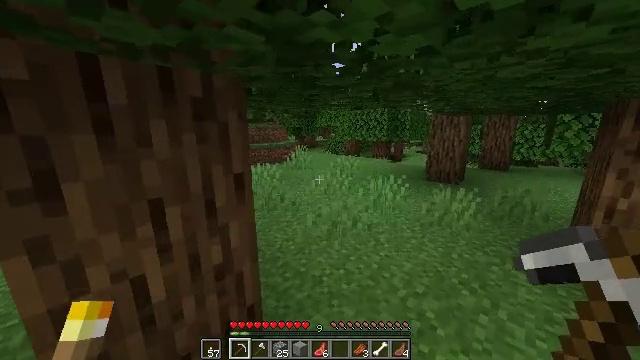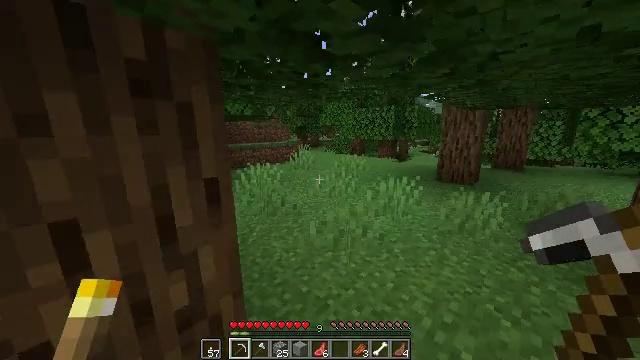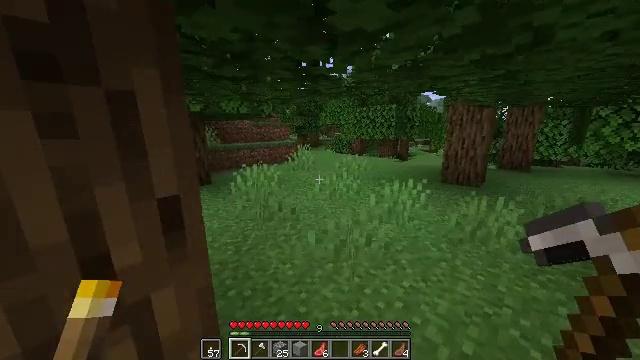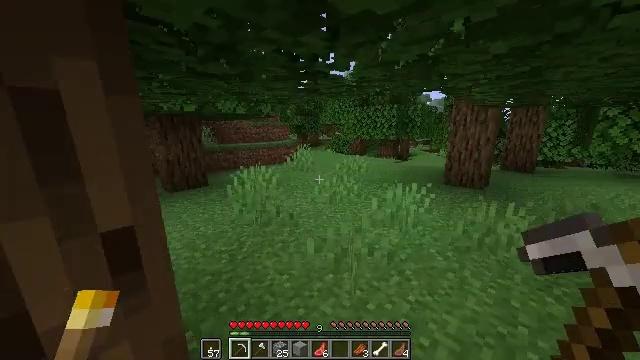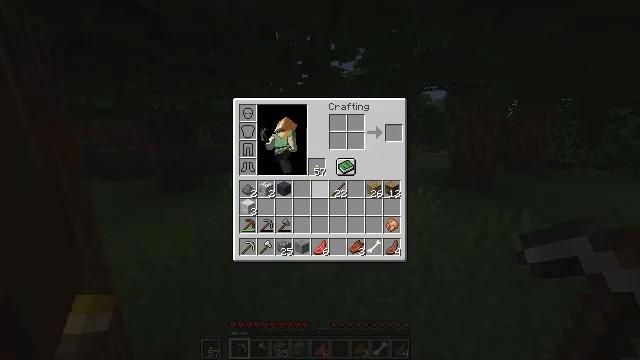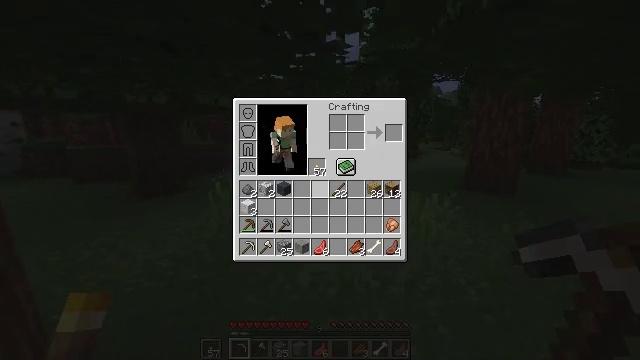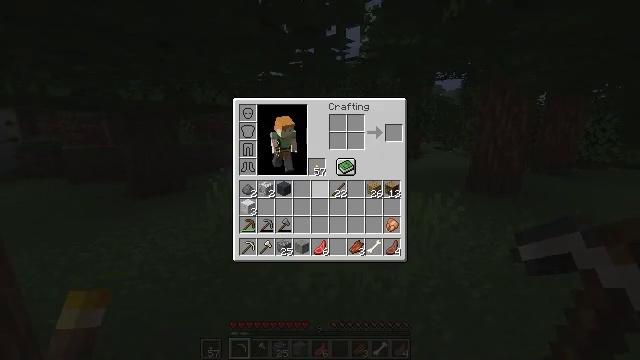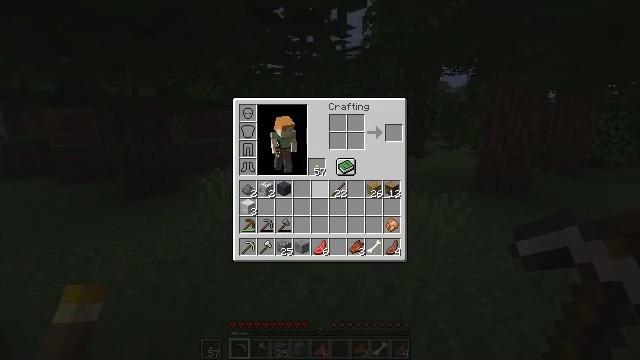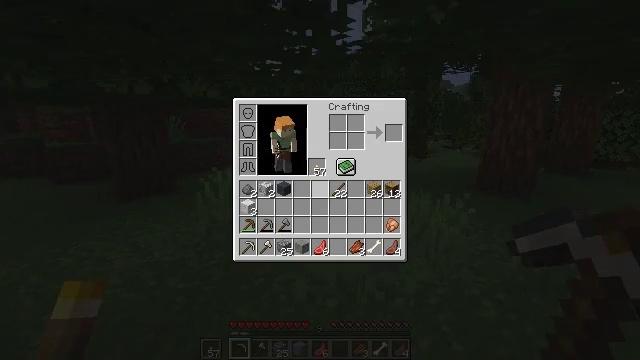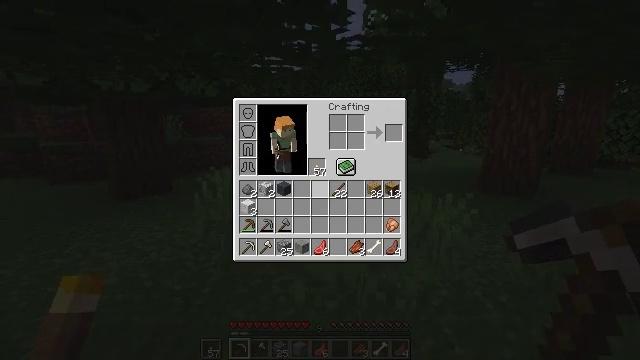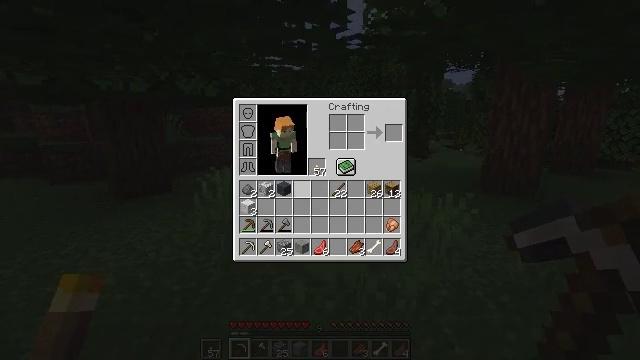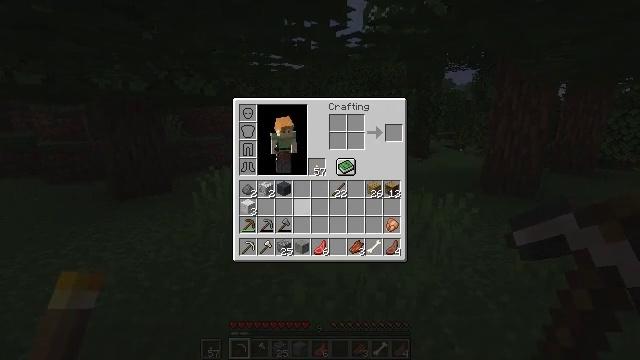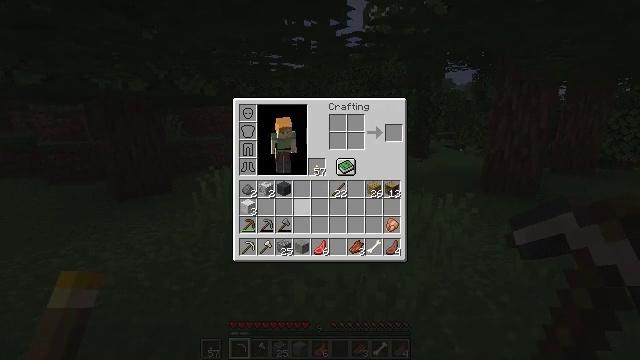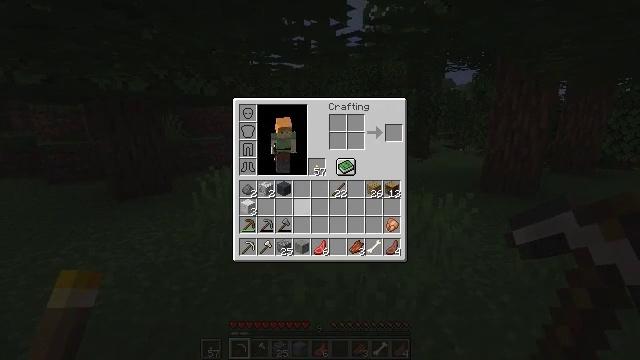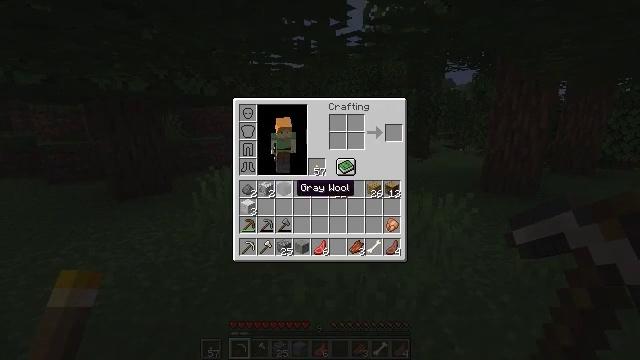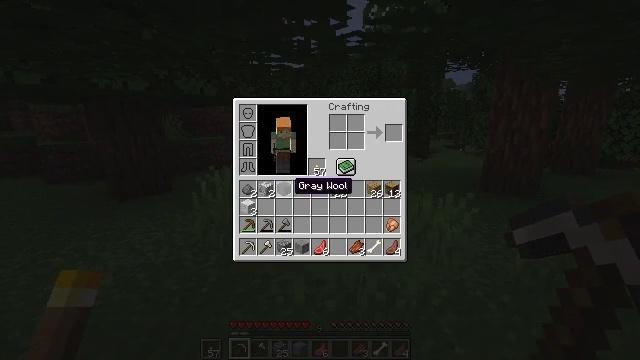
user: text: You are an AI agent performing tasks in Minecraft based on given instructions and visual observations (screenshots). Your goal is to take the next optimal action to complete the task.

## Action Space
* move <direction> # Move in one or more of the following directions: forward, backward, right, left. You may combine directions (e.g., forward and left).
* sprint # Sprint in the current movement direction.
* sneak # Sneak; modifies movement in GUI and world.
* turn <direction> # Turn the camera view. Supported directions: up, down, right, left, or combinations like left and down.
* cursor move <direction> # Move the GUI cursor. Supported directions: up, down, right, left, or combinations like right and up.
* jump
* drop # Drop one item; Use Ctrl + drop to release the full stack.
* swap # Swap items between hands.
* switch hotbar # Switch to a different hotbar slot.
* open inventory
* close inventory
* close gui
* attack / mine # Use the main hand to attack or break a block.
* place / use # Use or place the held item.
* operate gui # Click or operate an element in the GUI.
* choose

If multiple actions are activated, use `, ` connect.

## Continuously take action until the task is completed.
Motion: motion action
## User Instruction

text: Remove a gray wool from the inventory.
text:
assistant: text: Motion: move forward
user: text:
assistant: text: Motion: move forward
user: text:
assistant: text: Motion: move forward
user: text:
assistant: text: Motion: open inventory
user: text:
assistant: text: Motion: open inventory
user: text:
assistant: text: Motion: open inventory
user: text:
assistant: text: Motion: open inventory
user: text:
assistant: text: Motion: no_op
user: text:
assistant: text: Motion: cursor move left
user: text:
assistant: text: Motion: no_op
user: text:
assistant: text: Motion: cursor move left and down
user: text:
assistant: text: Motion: no_op
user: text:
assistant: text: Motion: no_op
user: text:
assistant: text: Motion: no_op
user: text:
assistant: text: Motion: no_op
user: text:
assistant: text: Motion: no_op
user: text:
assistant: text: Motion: no_op
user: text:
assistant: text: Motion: no_op
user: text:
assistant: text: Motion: operate gui
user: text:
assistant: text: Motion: operate gui
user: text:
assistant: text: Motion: operate gui
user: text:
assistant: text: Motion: cursor move left
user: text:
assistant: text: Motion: cursor move left
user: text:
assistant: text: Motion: cursor move left
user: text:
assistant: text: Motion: no_op
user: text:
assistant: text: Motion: operate gui
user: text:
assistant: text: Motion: operate gui
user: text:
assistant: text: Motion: no_op
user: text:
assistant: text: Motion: no_op
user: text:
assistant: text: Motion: no_op